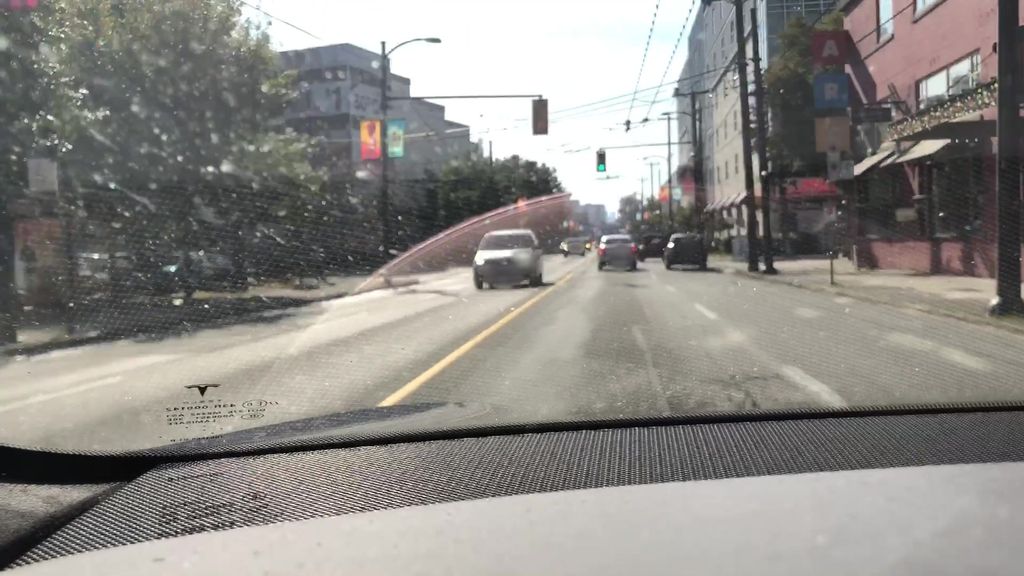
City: vancouver